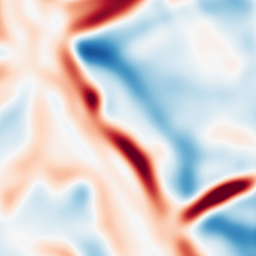
Category: multiscale
Decomposition family: log
Decomposition parameters: sigma: 10
Upsampling method: linear_exact
Upsampling parameters: scale: 2
Upsampling scale: 2